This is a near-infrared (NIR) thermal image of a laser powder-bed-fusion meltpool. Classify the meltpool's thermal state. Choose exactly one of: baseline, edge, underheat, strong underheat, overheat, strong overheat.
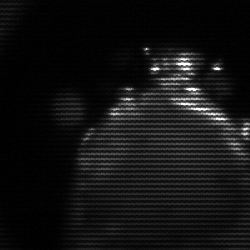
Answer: edge